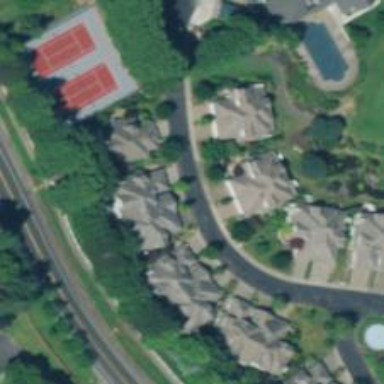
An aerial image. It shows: Residential road with asphalt surface and sidewalk on the left.